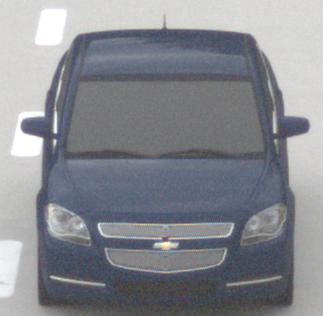
Make: Chevrolet
Model: Malibu 2.4
Detailed model: Malibu
Model produced from: 2012/07
Model produced until: 2014/08
Doors: 4
Color: blue
Road condition: dry road
Daytime: midday
Contrast: low contrast